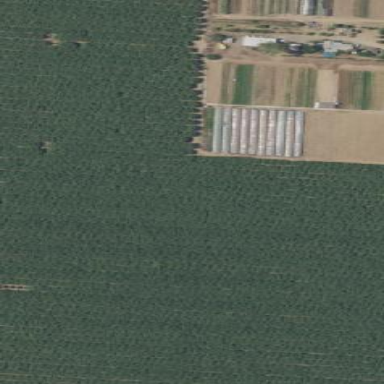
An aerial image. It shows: Almond orchard with rows of almond trees.